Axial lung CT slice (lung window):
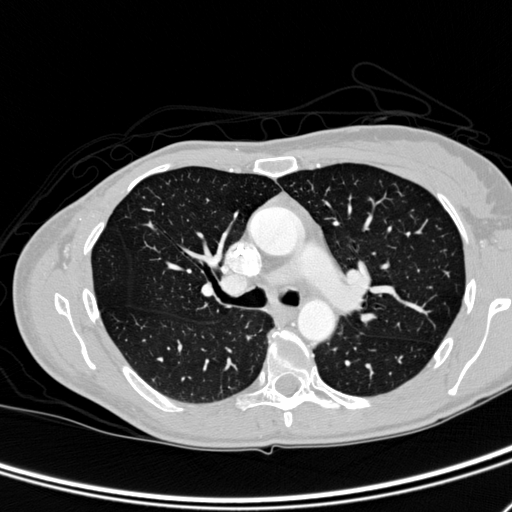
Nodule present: no